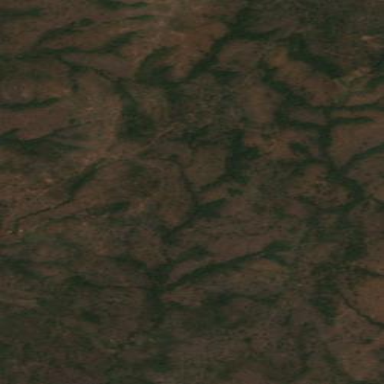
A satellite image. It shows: Forest area.